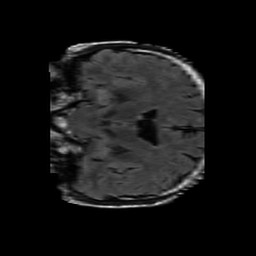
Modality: FLAIR
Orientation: coronal
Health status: ill
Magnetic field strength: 3 T